Question: There are some applications that are not shown by name but by ProgID, is there any way to get the name of that key in the registry?

<URL>
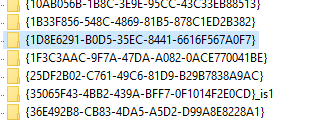
Answer: Microsoft recommends that ISVs create progids in the form of 'Company.Appname' or 'Company.Appname.Suffix' but that is irrelevant since the uninstall key name you are interested in is not actually a progid at all! Progids are used by file/protocol associations and COM. Some browsers use 'Appname.Hash' where the hash is calculated by <URL>.
The uninstall key name can be anything (but hopefully does not collide with anyone else). MSI installers use a GUID (this GUID maps to something MSI related, <URL>. Other installers often use some variation of the application name.
You should enumerate all the uninstall registry keys and compare the start of the key name to whatever app you are interested in and/or look at the strings (like DisplayName, Publisher and UninstallString) inside the uninstall key.
Powershell knows how to map the MSI GUIDs:
'''
get-wmiobject Win32_Product | Format-Table IdentifyingNumber, Name
'''